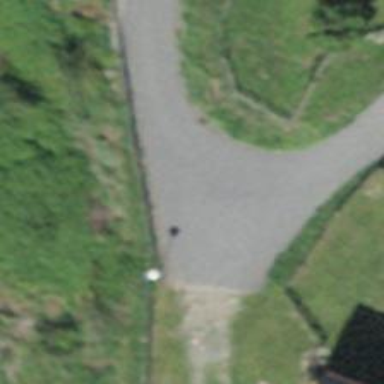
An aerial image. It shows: Turning circle on the road.